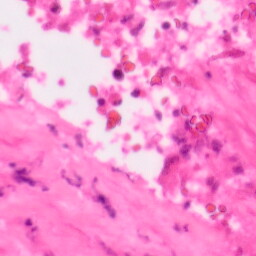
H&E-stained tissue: Colon